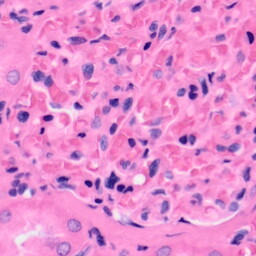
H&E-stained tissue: Kidney